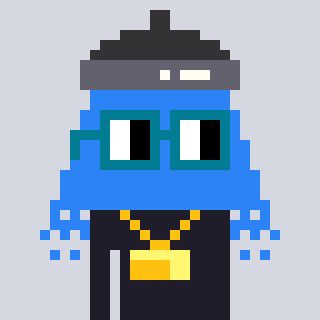
a pixel art character with square dark green glasses, a shower-shaped head and a grayscale-colored body on a cool background